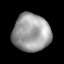
Tissue: lung
Cell type: Endothelial cells
Senescence score: 0.6692
Nuclear area (px): 1358
Mean DAPI intensity: 157.878